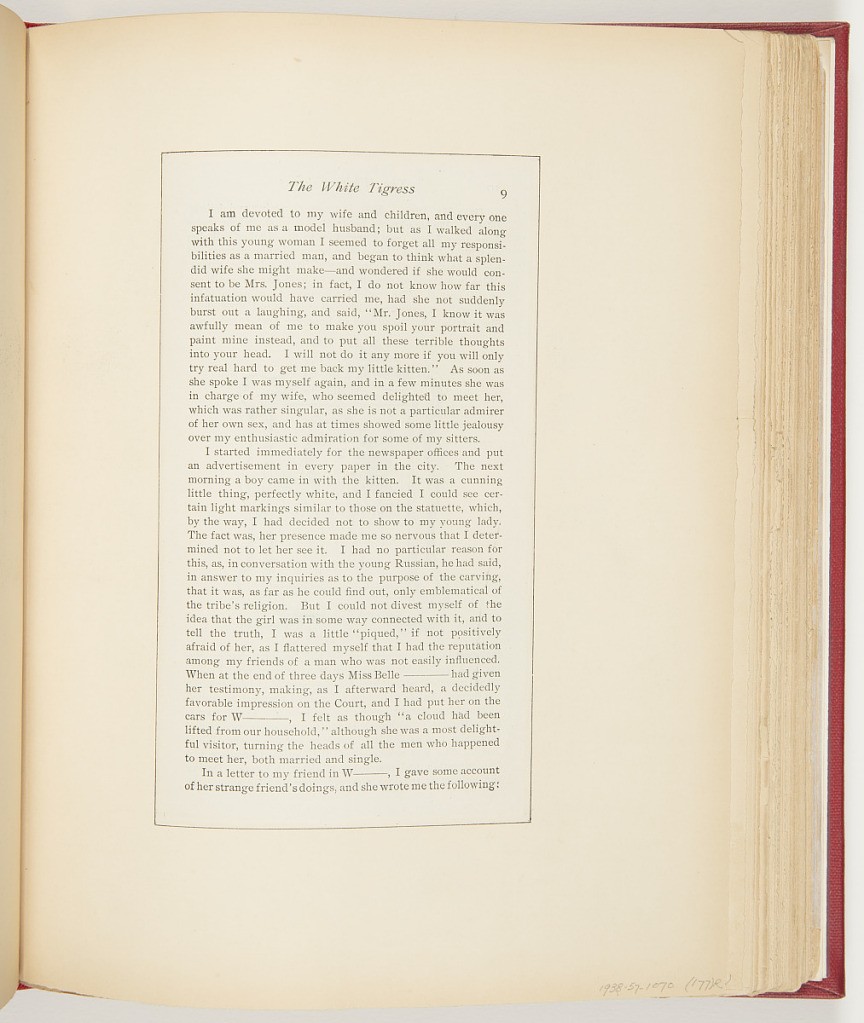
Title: Excerpt from The White Tigress from Illustrations for Short Stories: A Magazine of Fact and Fiction (XIX, No. 1, May 1895, p. 9, 10)
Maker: Frederick Stuart Church, American, 1842–1924
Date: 1895
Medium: Printed in black ink on paper
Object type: Ephemera
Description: Excerpt from a story of a man meeting a Russian ivory carver who then tells the story of the inspiration and creation of a sculpture the narrator was interested in. Page 10 has an illustration of a portrait of a woman with a frame with a tiger on it.